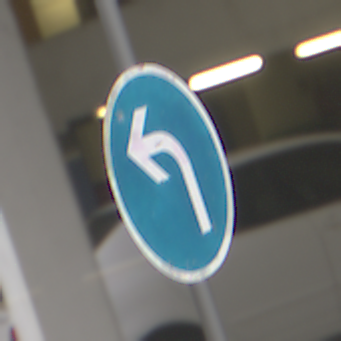
Verkehrszeichen: VorgeschriebeneFahrtrichtungLinks
Umgebung: Roofed, Urban
Tageszeit: Midday
Wetter: Overcast
Licht: Artificial
Jahreszeit: NotSpecified
Kontrast: MediumContrast